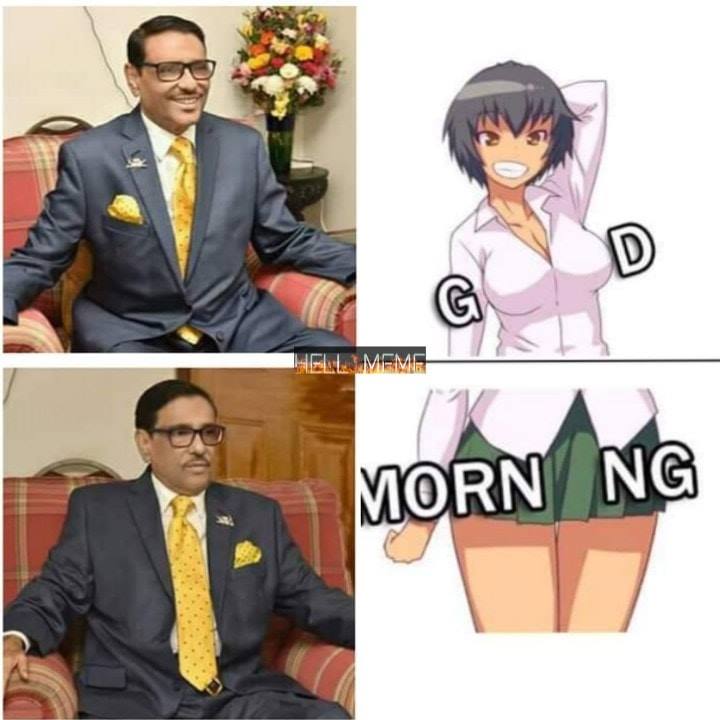
Caption: G   D  MORN  NG
Label: hate